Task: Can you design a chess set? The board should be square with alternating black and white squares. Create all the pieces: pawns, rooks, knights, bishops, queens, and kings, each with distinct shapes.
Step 2103:
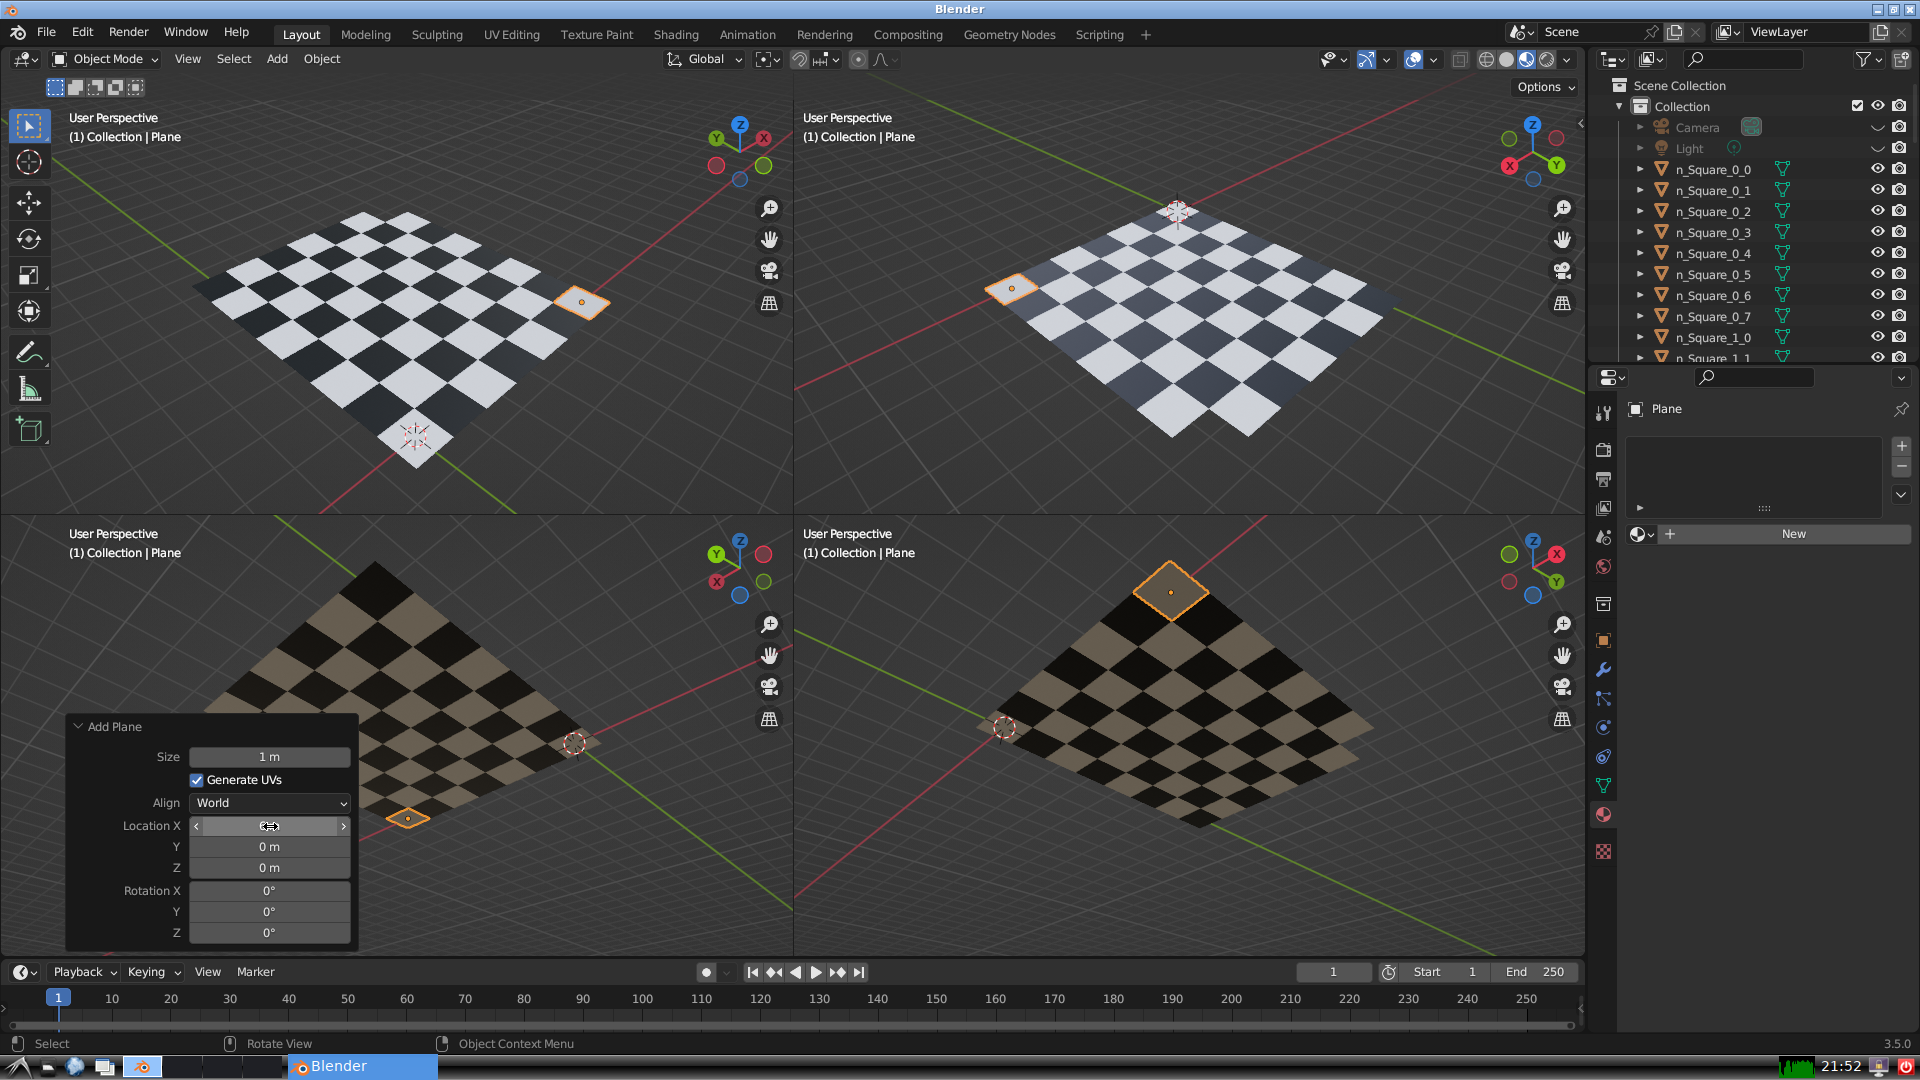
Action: {"mouse_move": [270, 846]}